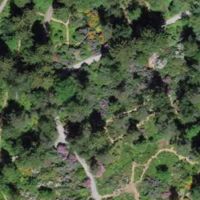
EUNIS habitat code: 44
Species observed at this site:
Allium ursinum
Vicia sepium
Sorbus aucuparia
Pulmonaria officinalis
Convallaria majalis
Aruncus dioicus
Lamium galeobdolon
Filipendula ulmaria
Ajuga reptans
Asplenium scolopendrium
Lysichiton americanus